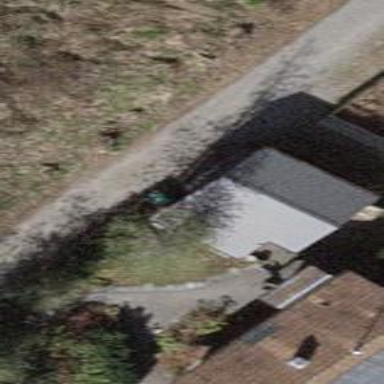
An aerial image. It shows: Garage building.